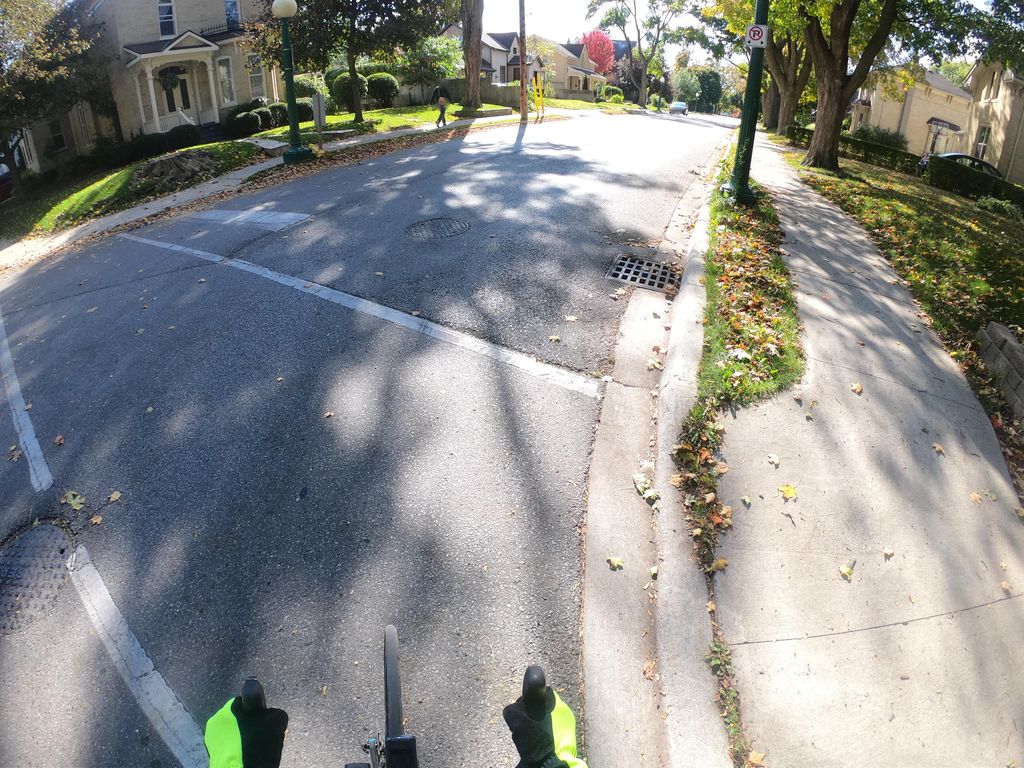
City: kitchener-waterloo